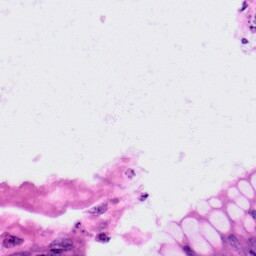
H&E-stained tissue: Colon